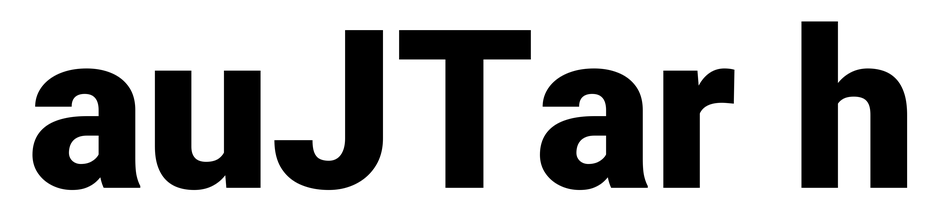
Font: Roboto_Black